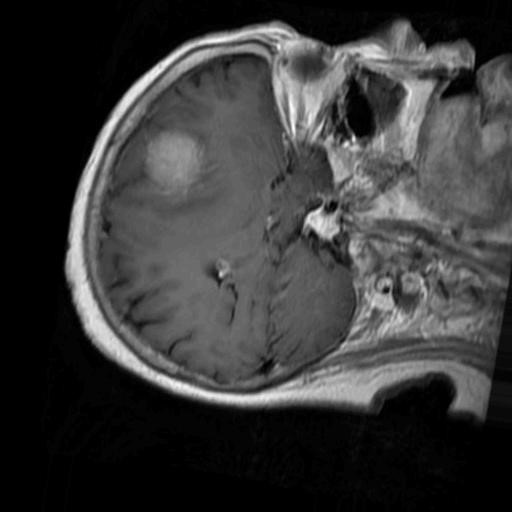
Label: brain_menin